Field crop: maize
Growth stage: 2
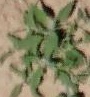
Species: atriplex